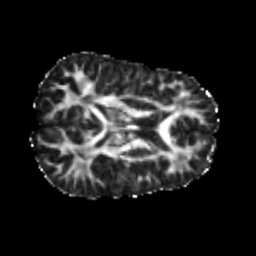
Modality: FA
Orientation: axial
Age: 21
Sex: male
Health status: healthy
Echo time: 0.074 s